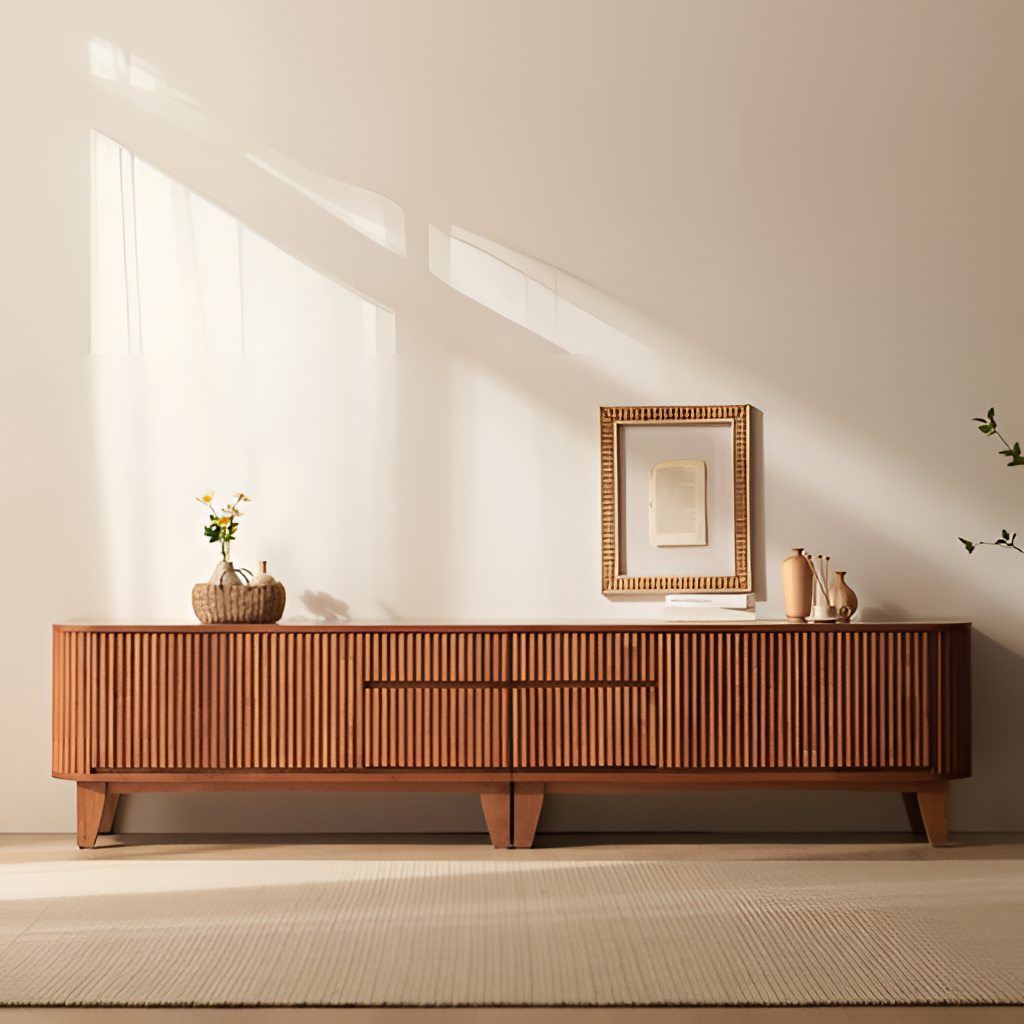
wood sideboard, living room, mid-century modern, beige carpet flooring, with large square pattern, beige paint wallpaper, with solid pattern